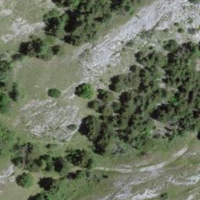
EUNIS habitat code: 45
Species observed at this site:
Lysandra bellargus
Corvus corax
Neotinea ustulata